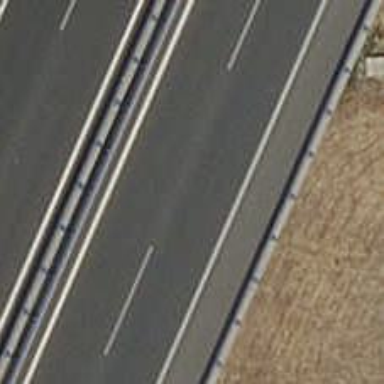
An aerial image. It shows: Motorway.